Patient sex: F
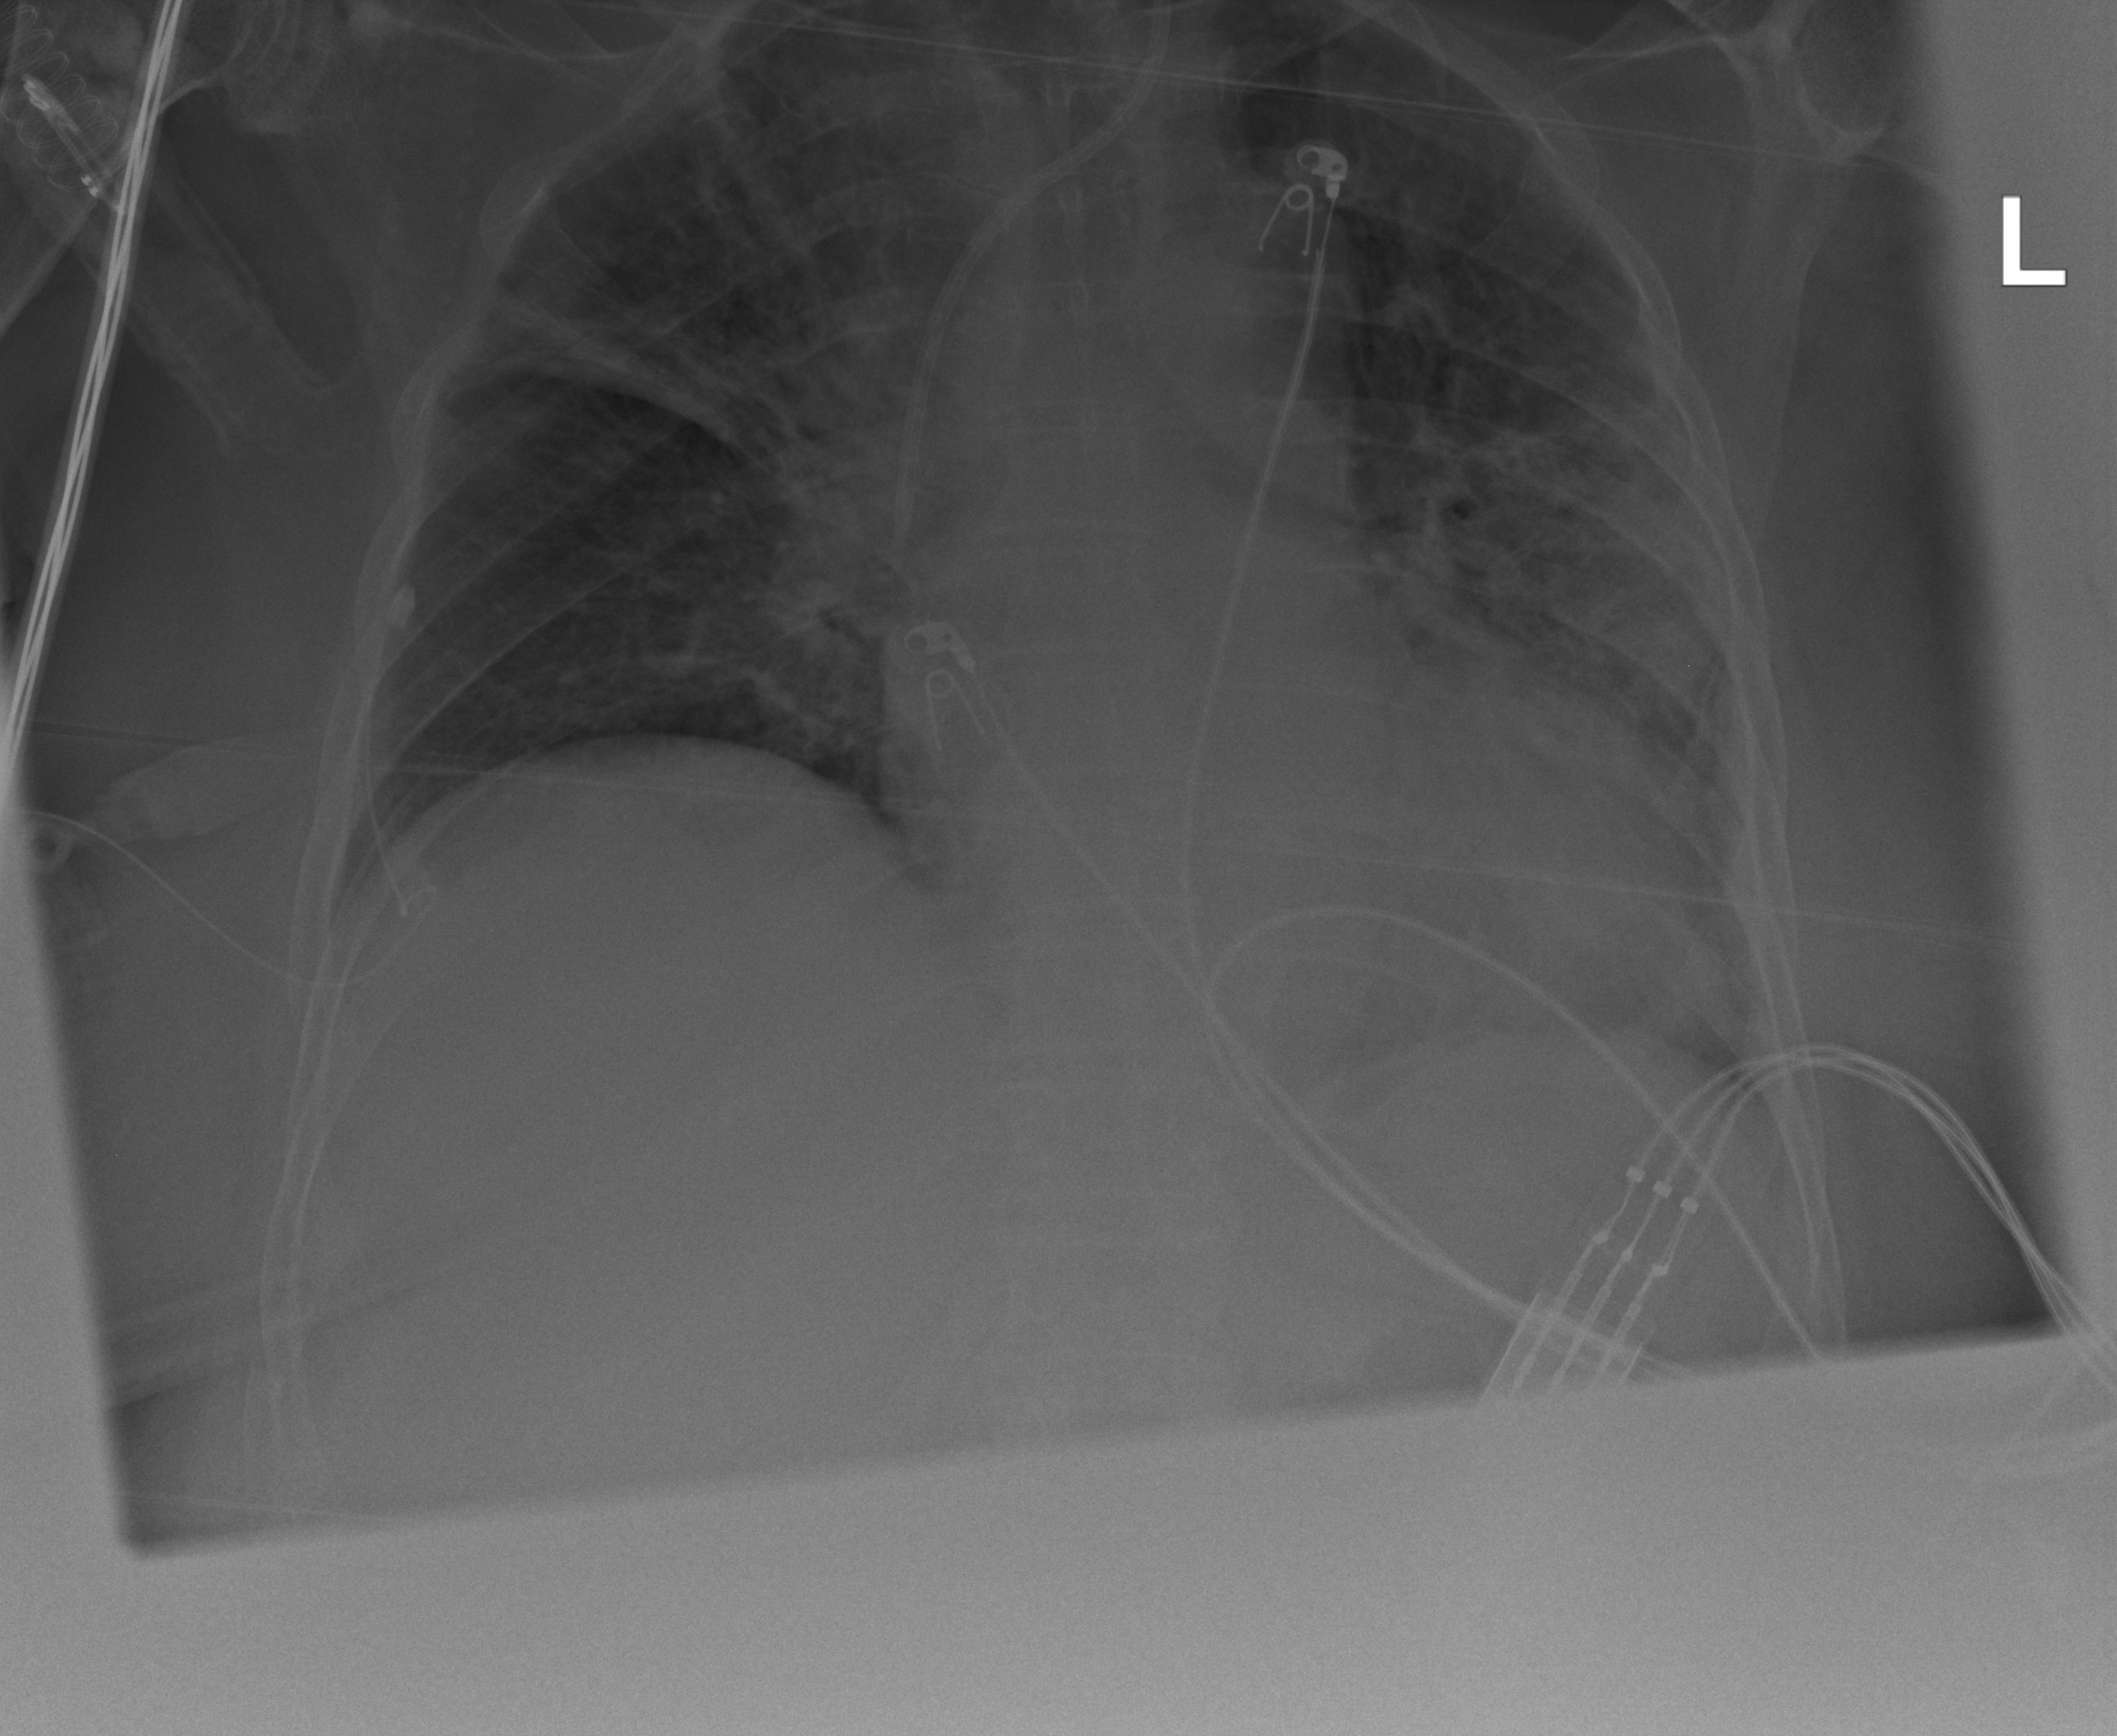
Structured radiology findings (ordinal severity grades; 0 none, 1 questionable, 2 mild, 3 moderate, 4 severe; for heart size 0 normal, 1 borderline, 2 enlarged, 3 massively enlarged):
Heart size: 1
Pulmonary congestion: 1
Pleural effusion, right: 0
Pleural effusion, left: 2
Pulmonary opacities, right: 2
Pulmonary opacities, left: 2
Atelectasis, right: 3
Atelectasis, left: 2